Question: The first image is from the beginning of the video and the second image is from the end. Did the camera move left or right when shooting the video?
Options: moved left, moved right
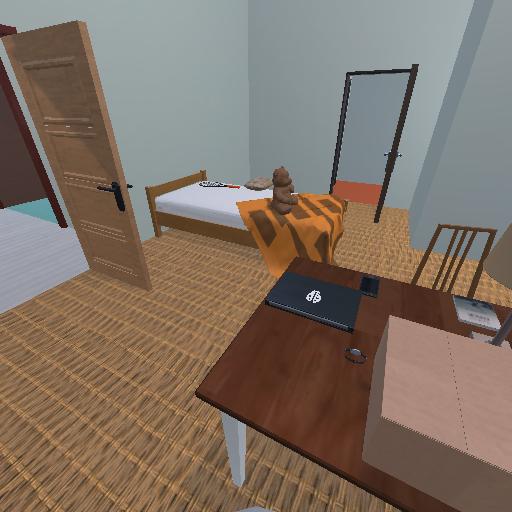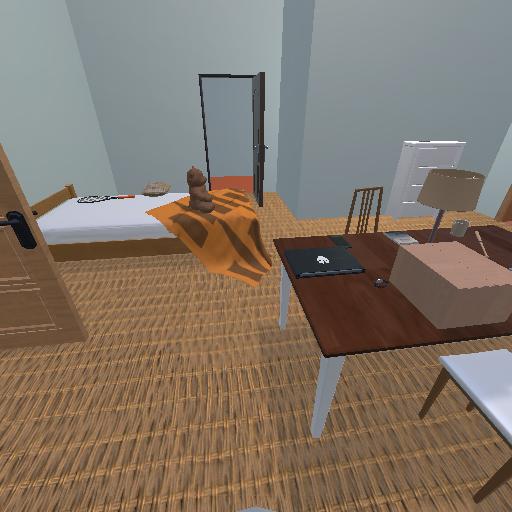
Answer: moved left